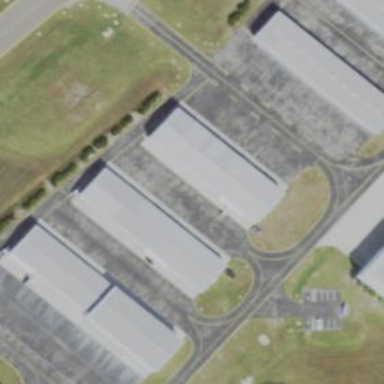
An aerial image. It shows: Hangar located at airport.